Question: In my Django project, have a MPTT Model called Workspace ("Dossier", in french). Like directories in a computer, workspaces can be nested together.

Workspaces are then displayed to users as shown in the previous screenshot, like a tree.
By default, all workspaces are expanded. When user click on the "-" sign, children workspaces disappear, and conversely when click on "+". This is handled by javascript.
This is working great. However, i'd like tree state to be saved when user refresh the page, so that he does not need to expand/collapse everything again.
I know I could do this via ajax : clicking on "-" or "+" would send a request to the server, storing the pk of the workspace and the user in database with the state. It seems very complex to me, and it won't work with anonymous users.
A better idea would be to handle this with cookies, but I'm obviously doing some stupid mistake writing the javascript code. Here is were i'm gone so far :
'''
$( document ).ready(function() {
// from http://ppk.developpez.com/tutoriels/javascript/gestion-cookies-javascript/
// these are sample functions to write/read cookies took from a tutorial
function createCookie(name,value,days) {
if (days) {
var date = new Date();
date.setTime(date.getTime()+(days*24*60*60*1000));
var expires = "; expires="+date.toGMTString();
}
else var expires = "";
document.cookie = name+"="+value+expires+"; path=/";
}
function readCookie(name) {
var nameEQ = name + "=";
var ca = document.cookie.split(';');
for(var i=0;i < ca.length;i++) {
var c = ca[i];
while (c.charAt(0)==' ') c = c.substring(1,c.length);
if (c.indexOf(nameEQ) == 0) return c.substring(nameEQ.length,c.length);
}
return null;
}
function eraseCookie(name) {
createCookie(name,"",-1);
}
function arrayToCookie(array){ // convert an array to cookie format (coma separated list)
return array.join(',');
}
function cookieToArray(cookie){
return cookie.split(','); // convert a coma-separated cookie to an array
}
var expanded_workspaces_cookie_name = "expandedWorkspaces";
// create the cookie if it does not exists
// The cookie is basically a list of workspaces id that are expanded, written like this : "1,3,12,157"
function initExpandedCookie(){
console.log("init cookie");
console.log('read',document.cookie, readCookie(expanded_workspaces_cookie_name));
console.log(typeof($.cookie(expanded_workspaces_cookie_name)));
if (!readCookie(expanded_workspaces_cookie_name)) {
console.log("new cookie");
createCookie(expanded_workspaces_cookie_name,'', 365);
}
else {
console.log("cookie already exists");
}
}
initExpandedCookie();
function setExpandedWorkspaceToCookie(id, add){
console.log("id =", id, typeof(id), id.length);
var w = readCookie(expanded_workspaces_cookie_name);
console.log('Value of old cookie',document.cookie);
var s = cookieToArray(w);
console.log("Id array before", s);
if (add === true) { // Add the id to the list of expanded workspaces, in cookie
console.log('Add workspace to expanded list');
s.push(id);
console.log("Id array after add", s);
}
else { // remove the id from the list of expanded workspaces, in cookie
console.log('Remove workspace from expanded list');
s.splice(s.indexOf(id));
}
console.log("Id array after", s);
eraseCookie(expanded_workspaces_cookie_name); // empty existing cookie
console.log('Values to insert into cookie', arrayToCookie(s));
createCookie(expanded_workspaces_cookie_name, arrayToCookie(s), 365); // add id lists to cookie
console.log('Value of new cookie',document.cookie );
}
function collapse(e, update_cookie) {
e.addClass("collapsed");
e.removeClass("expanded");
e.find('ul.children').hide();
if (update_cookie==true){
setExpandedWorkspaceToCookie($(e).attr('id'), false);
}
}
function expand(e, update_cookie) {
e.addClass("expanded");
e.removeClass("collapsed");
e.find('ul.children').show();
if (update_cookie==true){
setExpandedWorkspaceToCookie($(e).attr('id'), true);
}
}
$('#workspaces.widget .parent.expanded').each( function(index){
expand($(this)); // Set up already expanded workspaces, so don't update cookie
});
$('#workspaces.widget .parent.collapsed').each( function(index){
collapse($(this)); // Set up already collapsed workspaces, so don't update cookie
});
$('#workspaces.widget .parent .collapse').click(function() {
collapse($(this).closest('.parent'), true); // Trigger when clicking on "-", so update cookie
});
$('#workspaces.widget .parent .expand').click(function() {
expand($(this).closest('.parent'), true); // Trigger when clicking on "-", so update cookie
});
});
'''
When I test it in browser (collapse/expand on some workspaces), javascript console outputs :
'''
init cookie
read expandedWorkspaces=; csrftoken=bnR6E6s2CtjCTYEyl5reGTijR3mFXdLF
string
new cookie
id = 220 string 3
Value of old cookie csrftoken=bnR6E6s2CtjCTYEyl5reGTijR3mFXdLF; expandedWorkspaces=
Id array before [""]
Remove workspace from expanded list
Id array after []
Values to insert into cookie
Value of new cookie csrftoken=bnR6E6s2CtjCTYEyl5reGTijR3mFXdLF; expandedWorkspaces=
id = 220 string 3
Value of old cookie csrftoken=bnR6E6s2CtjCTYEyl5reGTijR3mFXdLF; expandedWorkspaces=
Id array before [""]
Add workspace to expanded list
Id array after add ["", "220"]
Id array after ["", "220"]
Values to insert into cookie ,220
Value of new cookie csrftoken=bnR6E6s2CtjCTYEyl5reGTijR3mFXdLF; expandedWorkspaces=,220
'''
I try to store the list of expanded workspaces in the cookie as a coma-separated list. For some reason, it inserts an empty string in the list. Moreover, when expanding a workspace, instead of adding it's ID at the end of the cookie, it simply replace the whole cookie with it's ID.
You can test it live (with Javascript console open) here : <URL>
Also, is there a more efficiant way to handle this kind of things that what i'm doing ?
Thank you for your help, just tell me if you need more informations !
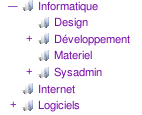
Answer: A better way is to use <URL>, instead of handling the cookies in javascript.
Sessions can be backed by database or <URL>, and you can store arbitrary objects in a sessions.
Everytime a workspace is expanded/collapsed, make an ajax request to a view giving the IDs of expanded workspaces in comma-separated format.
'''
def handle_ws_expand(request):
request.session['EXPANDED_WORKSPACES'] = request.REQUEST.get("EXPANDED_WS_IDS", "").split(",")
return HttpResponse('Success')
'''
Then, in your main page view, put an if condition to check if you need to expand the workspace or not.
'''
def my_main_view(request):
# Code to get Workspaces
for ws in workspaces:
if ws.pk in request.session['EXPANDED_WORKSPACES']:
ws.isExpanded = True
'''
OR, Handle directly in template:
'''
{% for ws in workspaces %}
{% if ws.pk in request.session.EXPANDED_WORKSPACES %}
# Code to expand Workspace
{% endif %}
{% endfor %}
'''
The best part of using sessions is that in case of multiple logged-in users, the state of workspaces will be maintained for each user separately. And this will work for logged-out users as well.